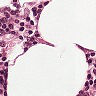
Metastatic tissue present: no